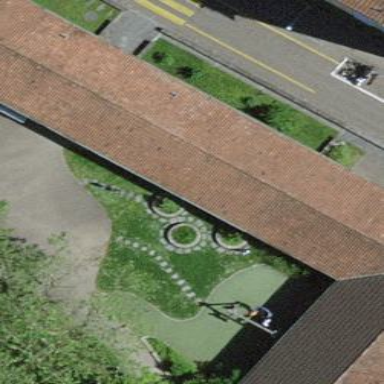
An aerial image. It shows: Kindergarten building.